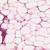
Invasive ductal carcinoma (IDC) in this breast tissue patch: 0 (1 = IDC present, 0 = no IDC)